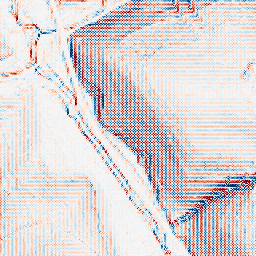
Category: wavelet
Decomposition family: wavelet_dwt
Decomposition parameters: wavelet: haar
level: 1
Upsampling method: sinc_hamming
Upsampling parameters: scale: 4
kernel_size: 8
Upsampling scale: 4